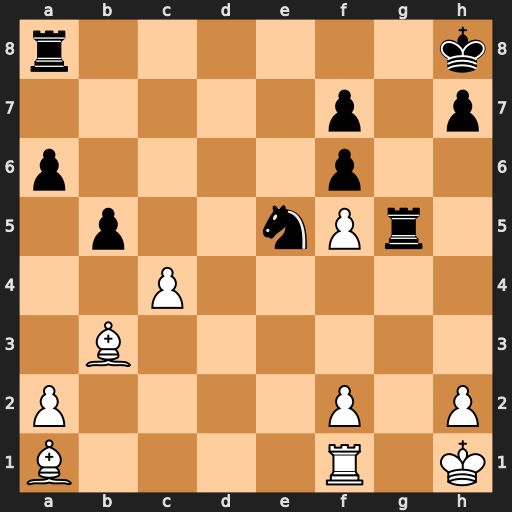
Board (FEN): r6k/5p1p/p4p2/1p2nPr1/2P5/1B6/P4P1P/B4R1K
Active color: w
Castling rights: -
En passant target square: -
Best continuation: f4 Rxf5 Bc2